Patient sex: F
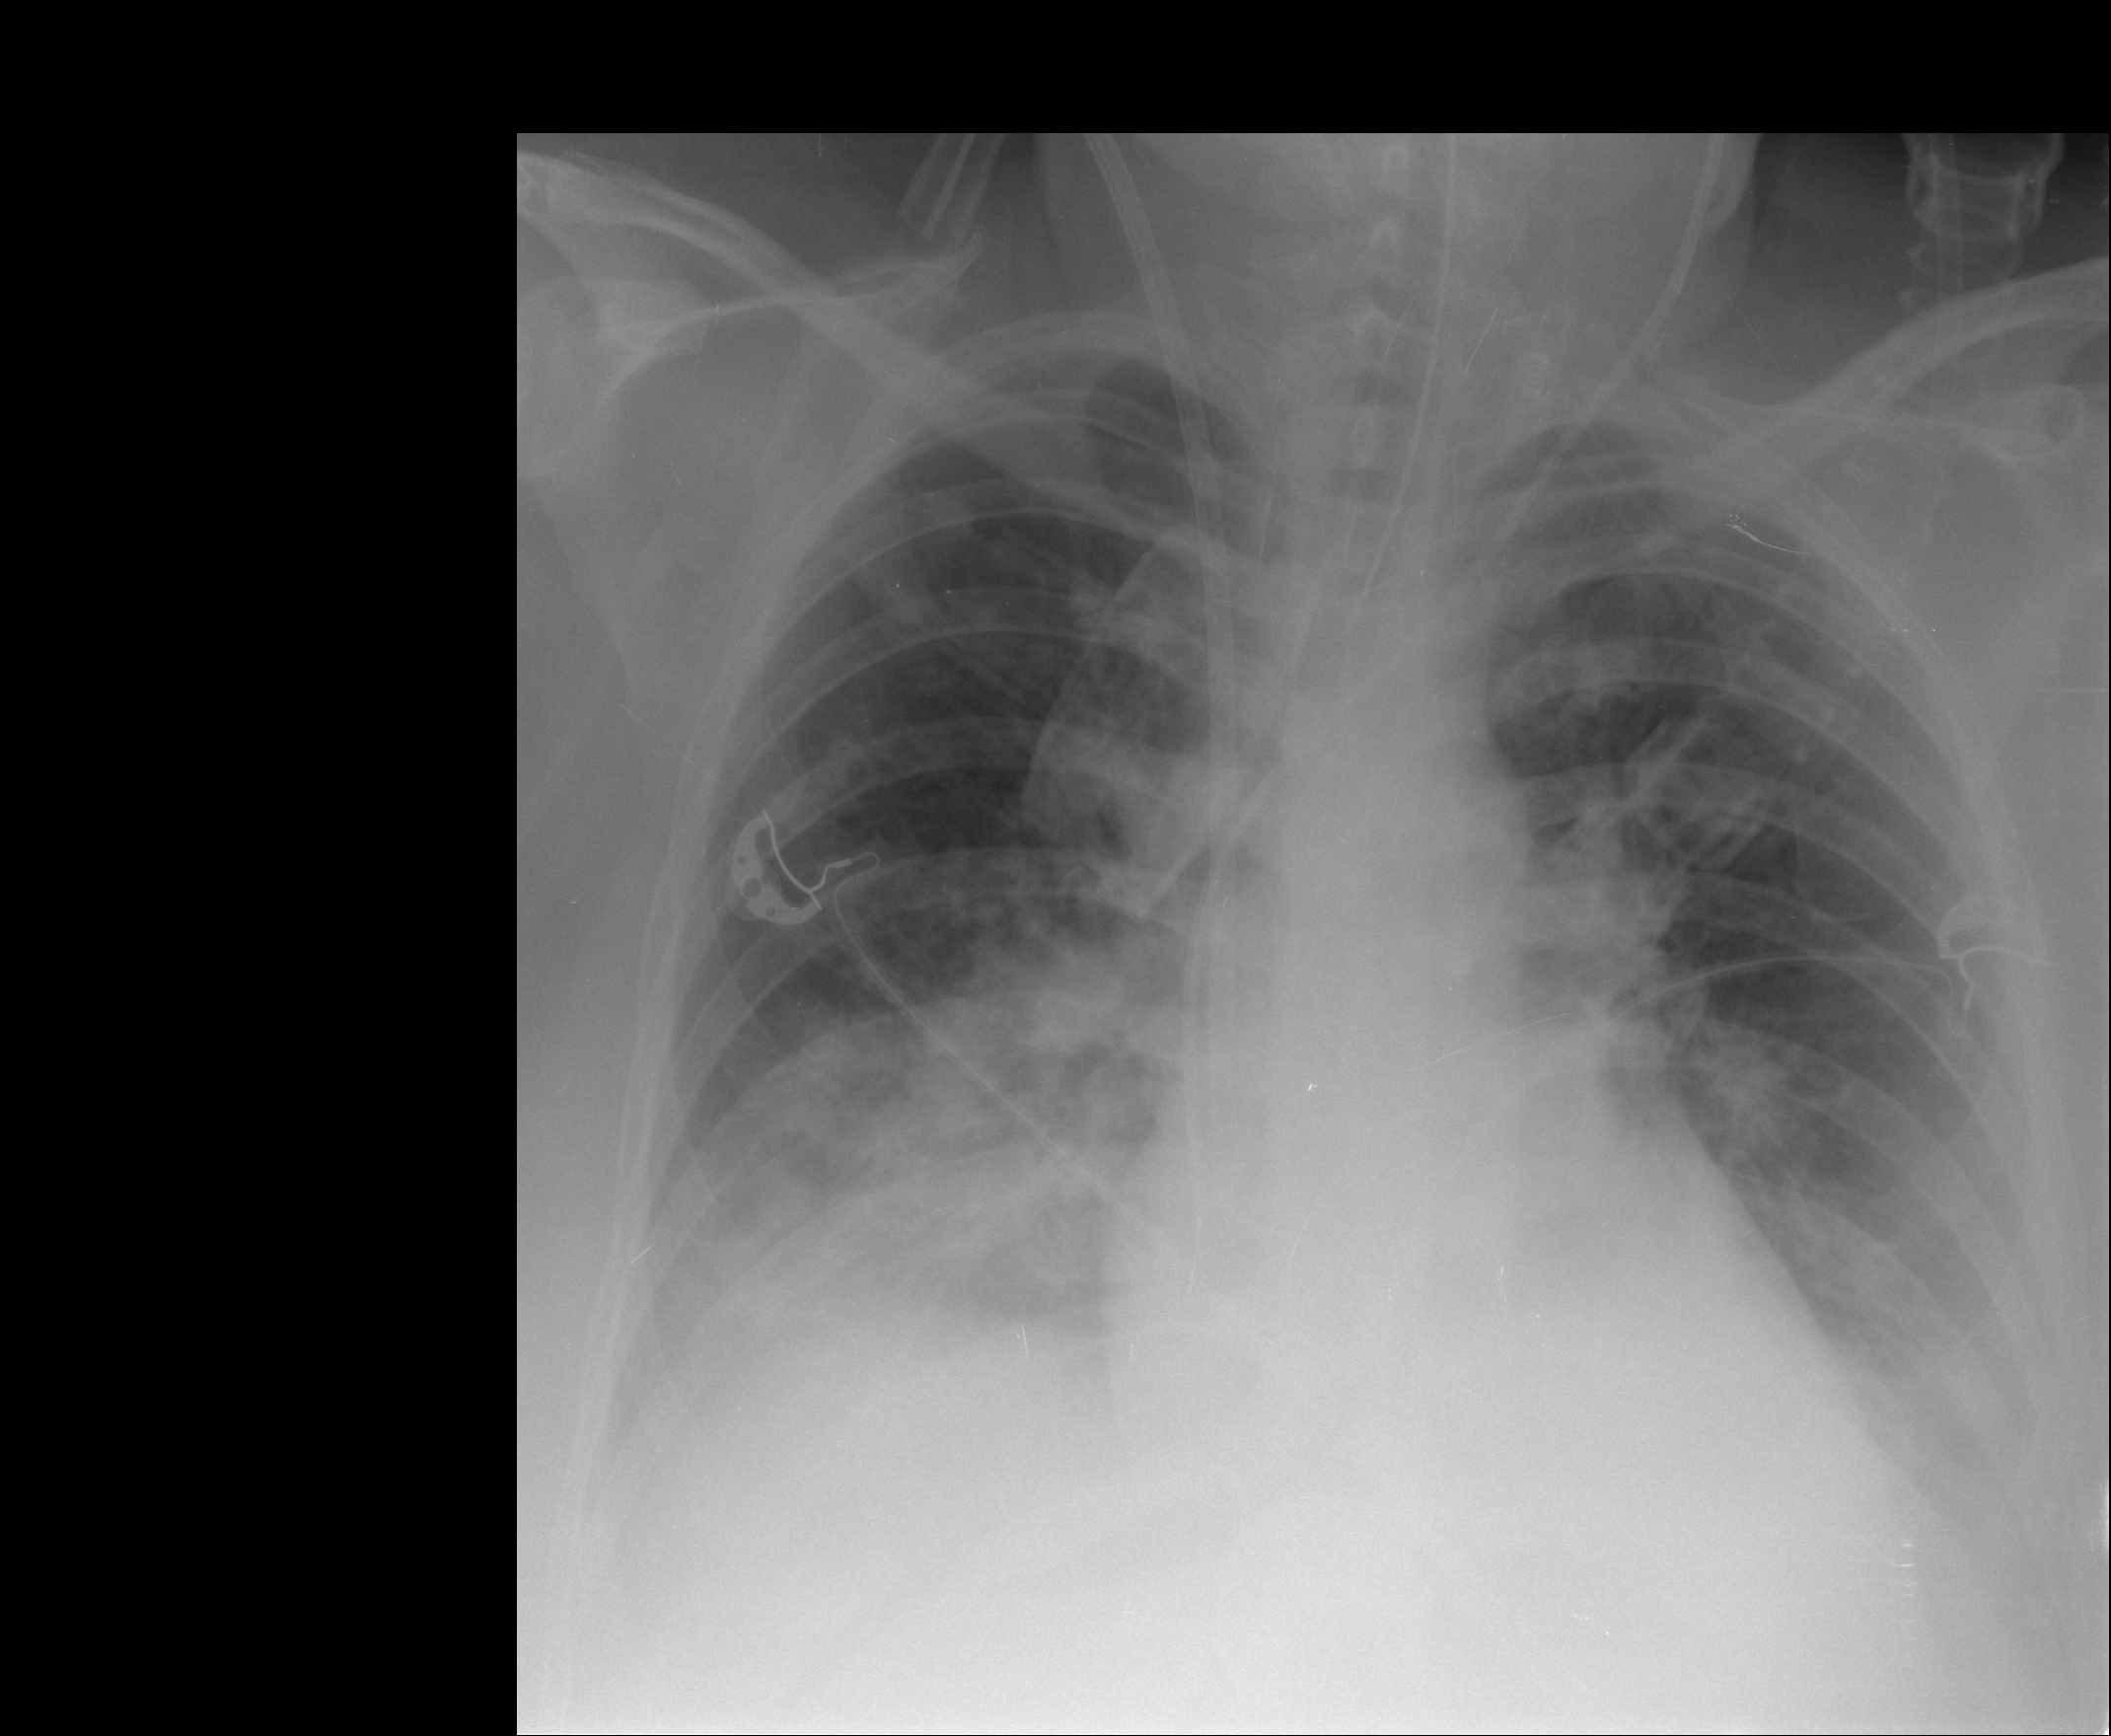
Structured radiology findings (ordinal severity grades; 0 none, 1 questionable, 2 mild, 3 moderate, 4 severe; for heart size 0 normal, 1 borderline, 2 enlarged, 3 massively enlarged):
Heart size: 2
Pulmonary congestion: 2
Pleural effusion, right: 2
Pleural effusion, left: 2
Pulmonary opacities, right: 3
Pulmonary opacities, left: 0
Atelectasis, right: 2
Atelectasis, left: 2